Question: I am having an issue with a regular expression in Java. I tested my Regex and it seems to match fine, but one the groups is returning an empty value. It is able to find the correct number of groups, but I am at loss of words why the second sequence seems to start and end at a wrong index.
Pattern:
'''
^http\://[\w\-\.]+\.[a-zA-Z]{2}/[\w]{2}/[\w\-]+/(uvw_)+([a-zA-Z0-9]?)+([\w\-]*)$
'''
Data to be tested:
'''
http://www.testing.ca/en/ABC-DEF/uvw_XY5114_2-Z_1_54321
'''
Looking for: 'XY5114'
Here is a screenshot from regexplanet:

Edit: I got this working by using the following pattern:
'''
^http\://[\w\-\.]+\.[a-zA-Z]{2}/[\w]{2}/[\w\-]+/(uvw_)+([a-zA-Z0-9]*)([\w\-]*)$
'''
And another option suggested:
'''
^http\://[\w\-\.]+\.[a-zA-Z]{2}/[\w]{2}/[\w\-]+/(uvw_)+([a-zA-Z0-9]+)([\w\-]*)$
'''
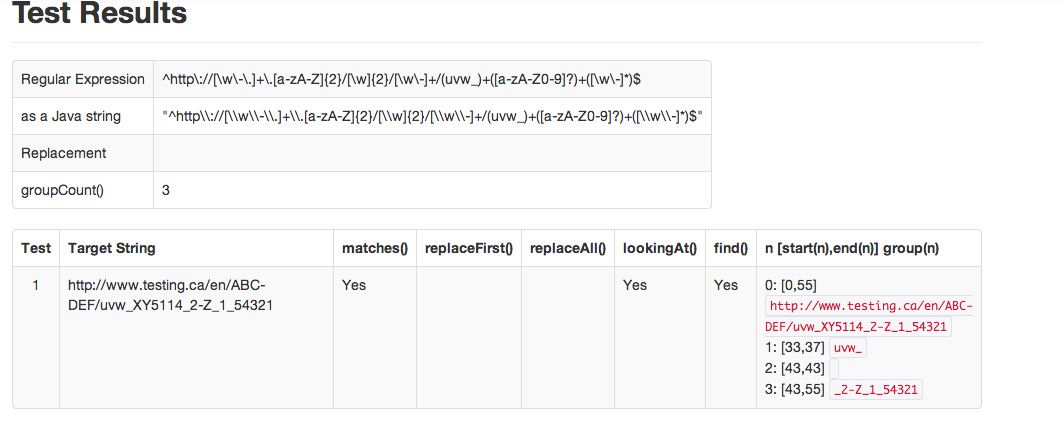
Answer: Remove the "?" in '([a-zA-Z0-9]?)+'. The "?" means it's optional and the "+" means you need at least one, that's kind of a contradiction.
EDIT: You also have to move the "+" inside the group.
This should work:
'''
^http\://[\w\-\.]+\.[a-zA-Z]{2}/[\w]{2}/[\w\-]+/(uvw_)+([a-zA-Z0-9]+)([\w\-]*)$
'''